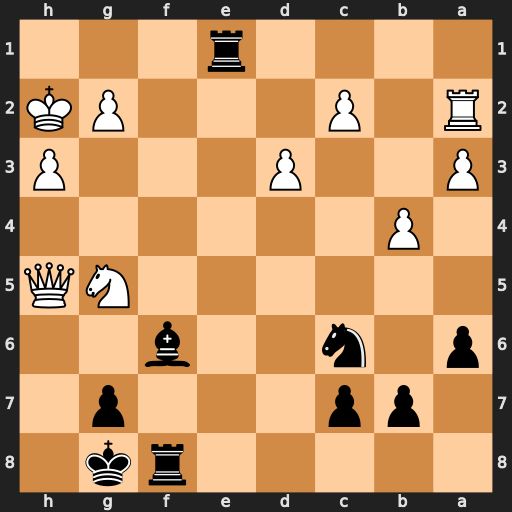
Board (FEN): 5rk1/1pp3p1/p1n2b2/6NQ/1P6/P2P3P/R1P3PK/4r3
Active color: b
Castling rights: -
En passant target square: -
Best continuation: Be5+ g3 Rf2#